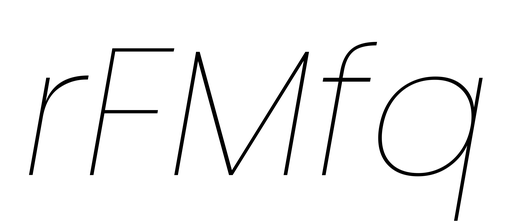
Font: Poppins-ThinItalic